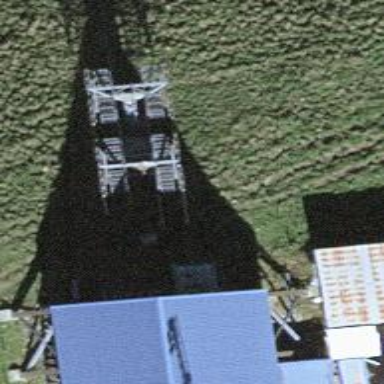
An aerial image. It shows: Pylon for aerialway.